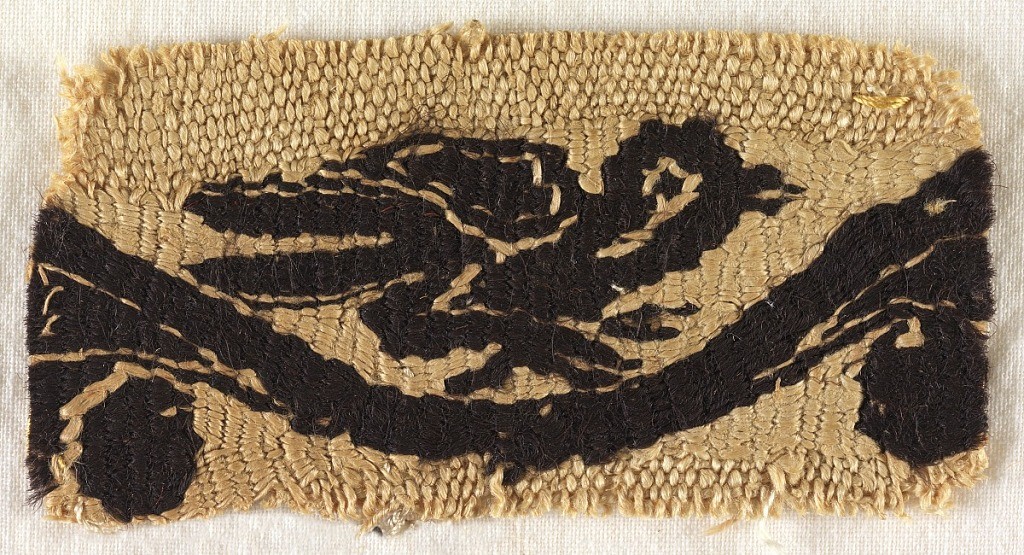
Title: Fragment
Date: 3rd–4th century
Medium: linen, woll Technique; slit tapestry with supplementary weft wrapping.
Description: Bird on a serpentine band.